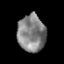
Tissue: prostate
Cell type: T cells
Senescence score: 0.3576
Nuclear area (px): 1011
Mean DAPI intensity: 131.167